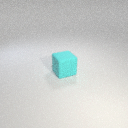
large cyan rubber cube